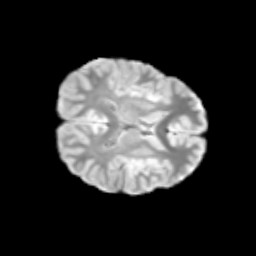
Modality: T2w
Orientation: axial
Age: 12
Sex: male
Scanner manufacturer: siemens
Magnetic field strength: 3 T
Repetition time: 3.8 s
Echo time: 0.07 s